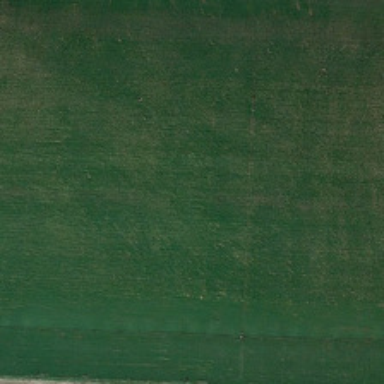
It is a piece of green meadow .